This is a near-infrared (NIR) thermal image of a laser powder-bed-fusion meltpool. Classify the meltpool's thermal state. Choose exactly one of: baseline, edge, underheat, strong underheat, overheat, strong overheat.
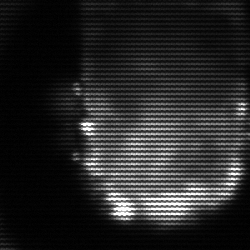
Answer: baseline